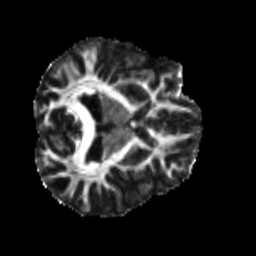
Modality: FA
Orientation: axial
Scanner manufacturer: siemens
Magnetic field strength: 3 T
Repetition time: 4 s
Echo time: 0.0594 s